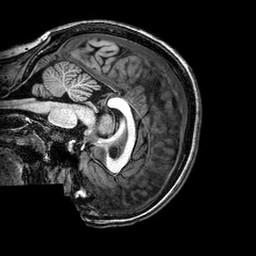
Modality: T1w
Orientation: sagittal
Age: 22
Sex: female
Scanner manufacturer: philips
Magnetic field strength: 3 T
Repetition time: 0.00824 s
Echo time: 0.00379 s